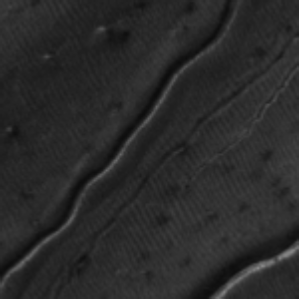
Label: frost